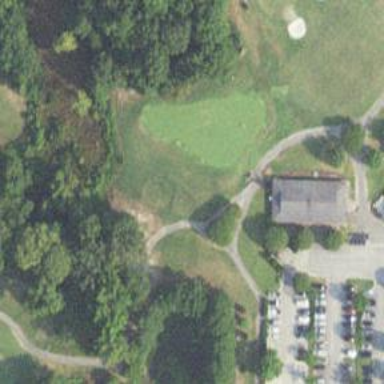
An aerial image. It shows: Path designated for golf carts.